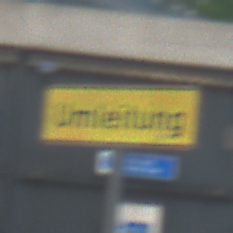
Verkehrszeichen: Umleitungsankuendigung
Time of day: MorningAfternoon
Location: Outdoor (Urban)
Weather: PartlyCloudy
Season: NotSpecified
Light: Natural